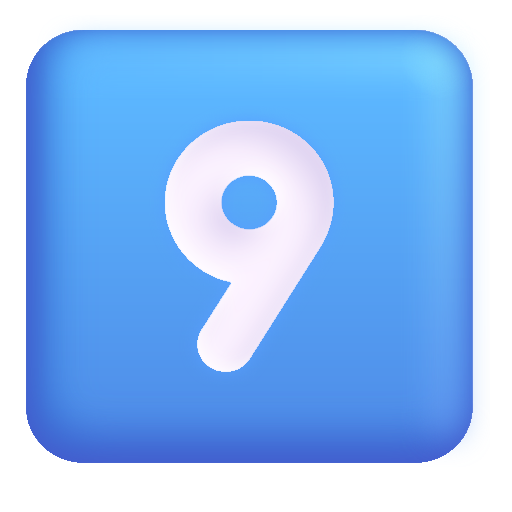
keycap 9 color